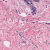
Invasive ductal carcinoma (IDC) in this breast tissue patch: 0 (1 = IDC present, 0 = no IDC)